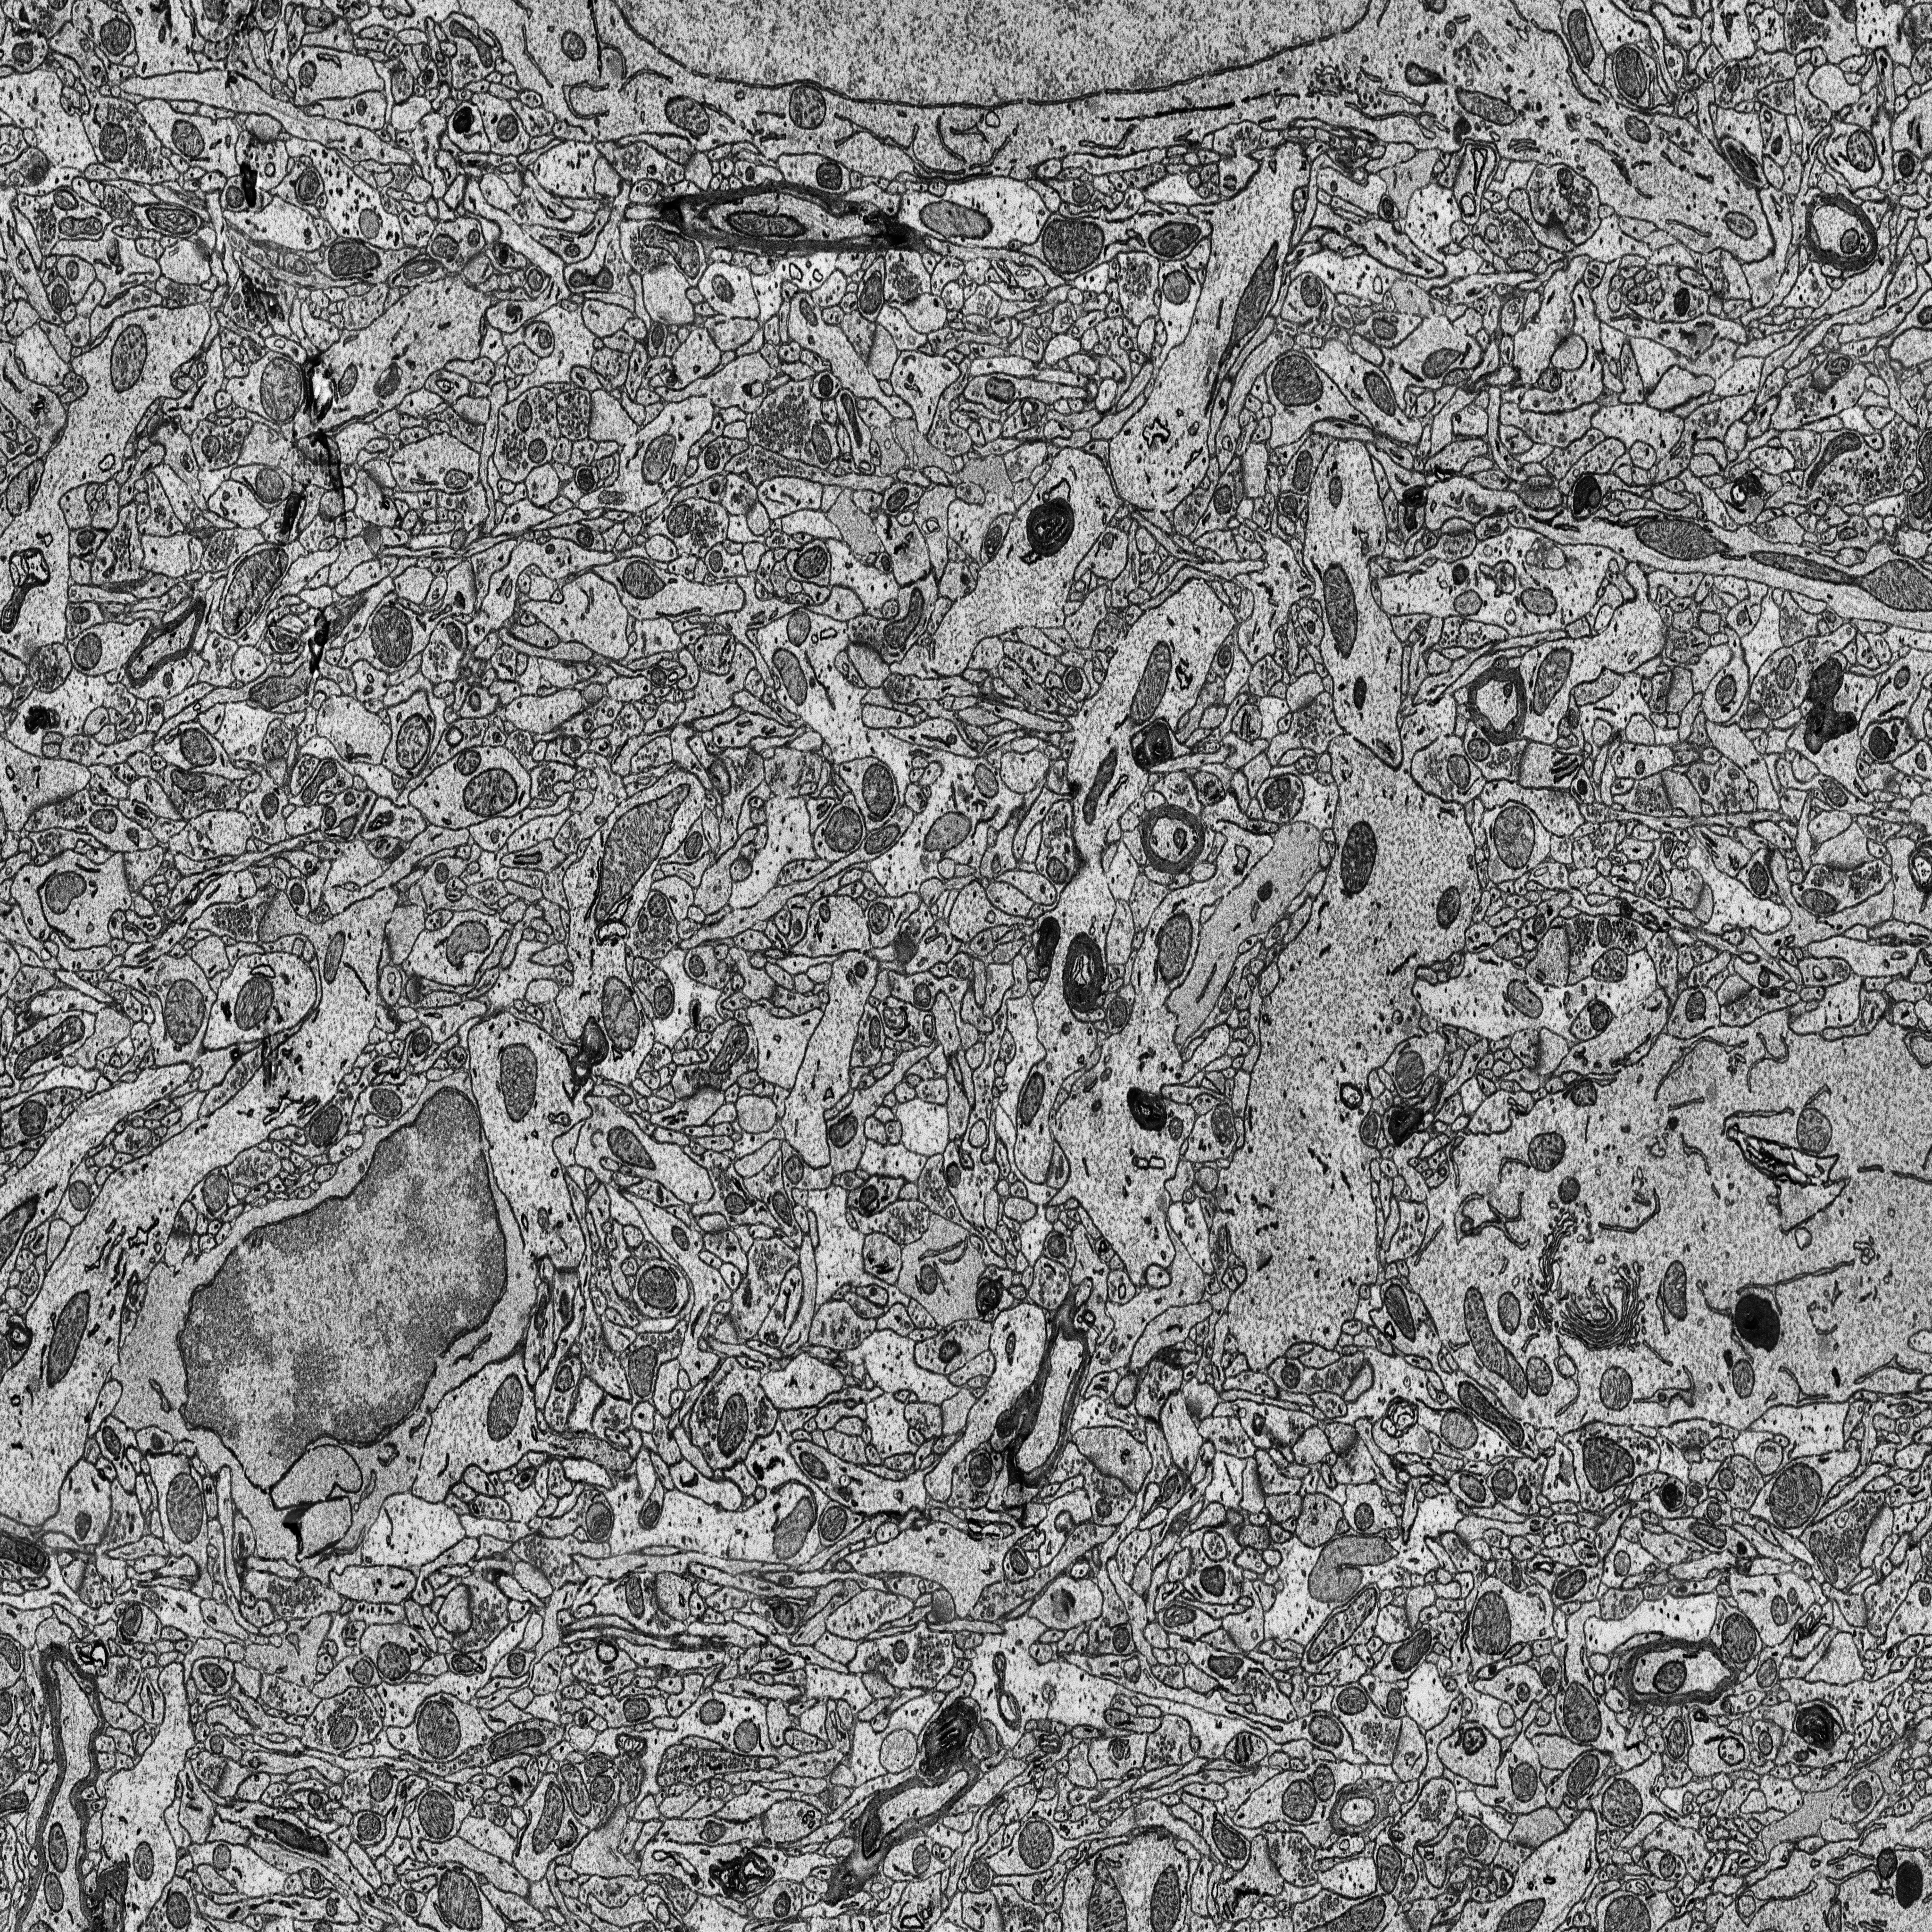
Electron microscopy slice of rat cortex tissue
Slice depth (z): 106
Mitochondria instances in slice: 377